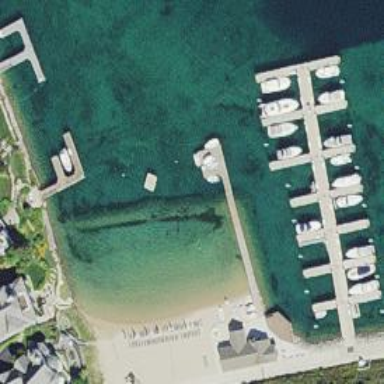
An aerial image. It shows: Man-made pier.